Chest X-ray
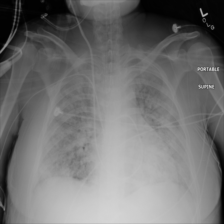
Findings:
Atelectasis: negative
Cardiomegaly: negative
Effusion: negative
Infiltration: negative
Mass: negative
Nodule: negative
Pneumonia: negative
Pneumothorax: negative
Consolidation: negative
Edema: negative
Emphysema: negative
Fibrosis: negative
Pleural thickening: negative
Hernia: negative